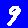
Digit: 9